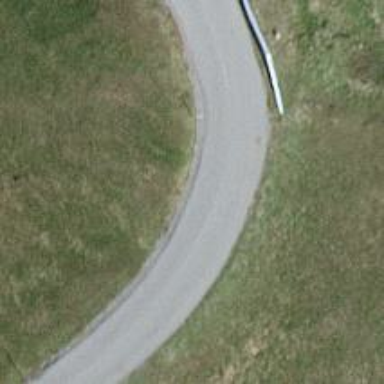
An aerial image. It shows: Unclassified road with paved surface.